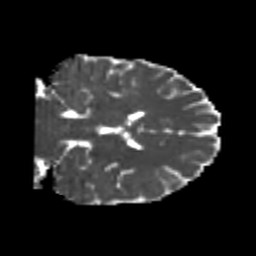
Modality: MD
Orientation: coronal
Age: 24
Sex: male
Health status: healthy
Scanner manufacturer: philips
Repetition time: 7.389 s
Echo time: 0.08599 s